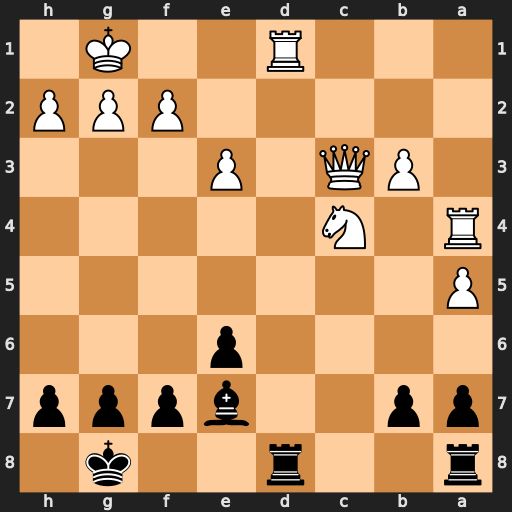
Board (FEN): r2r2k1/pp2bppp/4p3/P7/R1N5/1PQ1P3/5PPP/3R2K1
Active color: b
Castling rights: -
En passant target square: -
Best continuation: Rxd1+ Qe1 Rxe1#